Field crop: tomato
Growth stage: 2
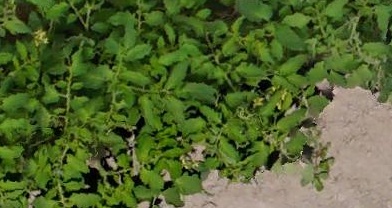
Species: tomato